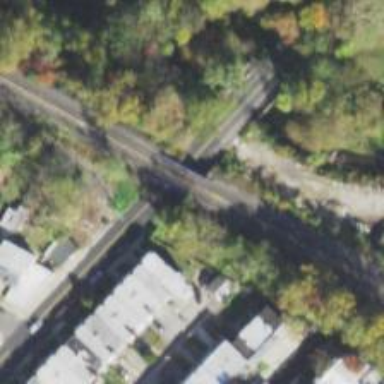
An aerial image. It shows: Bridge used by the electrified light rail system.